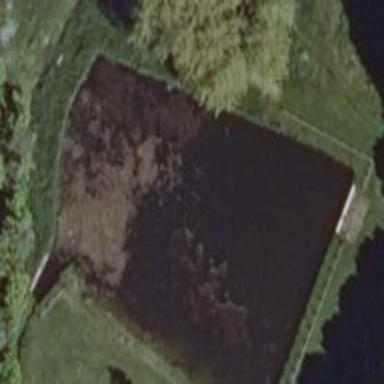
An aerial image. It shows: Pond surrounded by natural water.